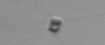
Label: Chaetoceros_tenuissimus